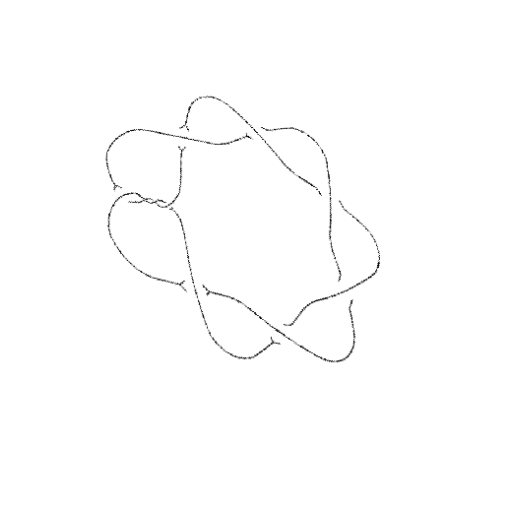
Crossing number: 10